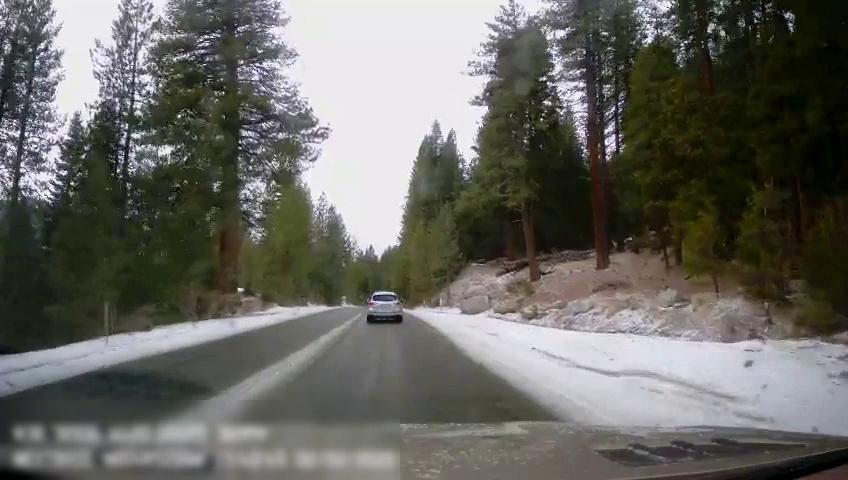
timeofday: Day
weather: Snowy
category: Drivable Space
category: Vehicles | SUV